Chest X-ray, PA view. Patient: 47 years old, sex M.
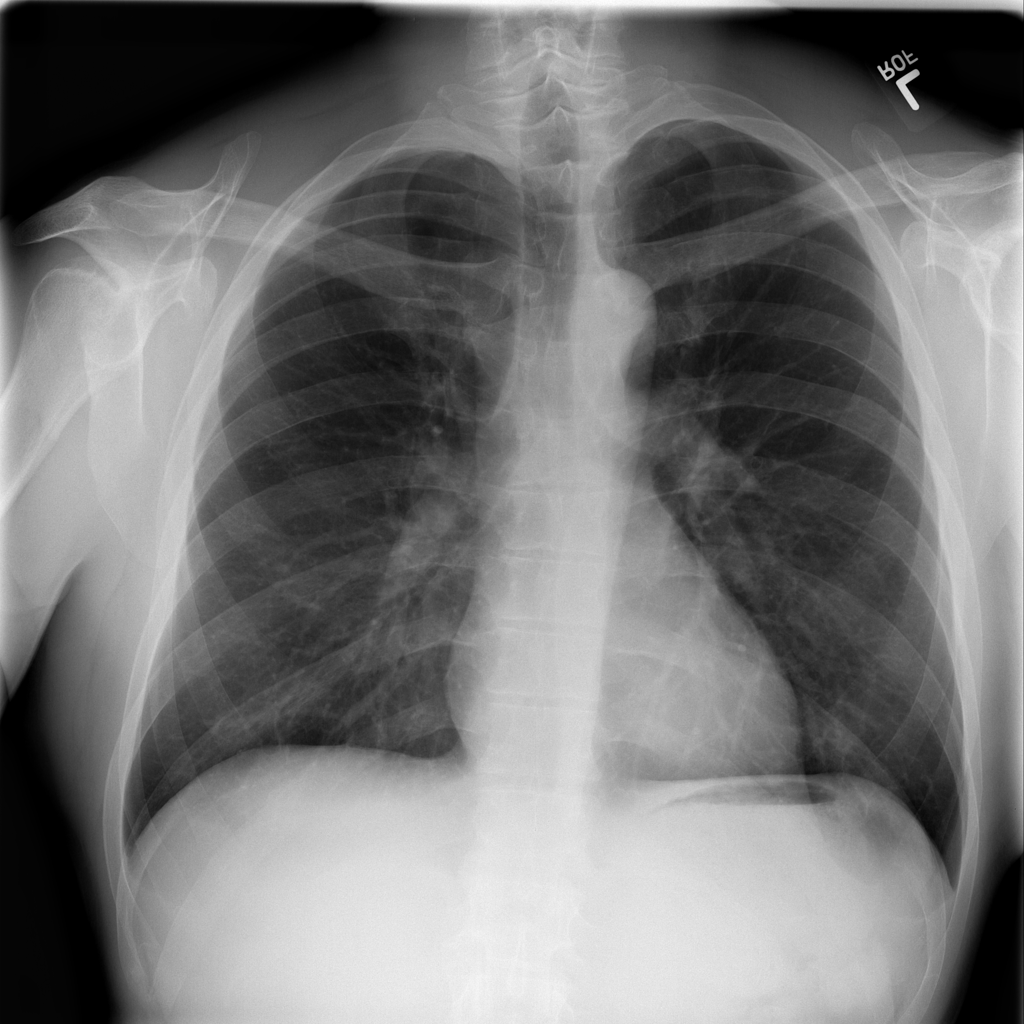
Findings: No Finding